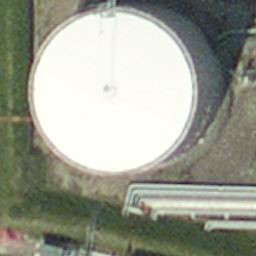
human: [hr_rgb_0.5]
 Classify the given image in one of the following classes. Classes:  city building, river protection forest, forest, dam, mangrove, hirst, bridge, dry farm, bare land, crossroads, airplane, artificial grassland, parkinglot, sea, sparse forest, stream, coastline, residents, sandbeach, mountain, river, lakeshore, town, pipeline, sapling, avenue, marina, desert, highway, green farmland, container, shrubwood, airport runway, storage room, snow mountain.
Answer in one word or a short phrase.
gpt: storage room